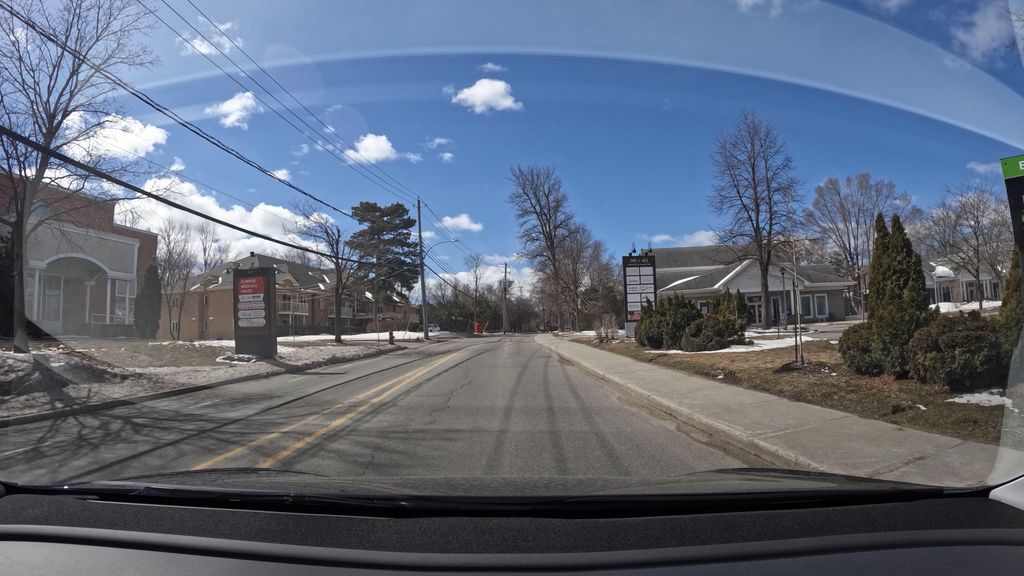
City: montreal